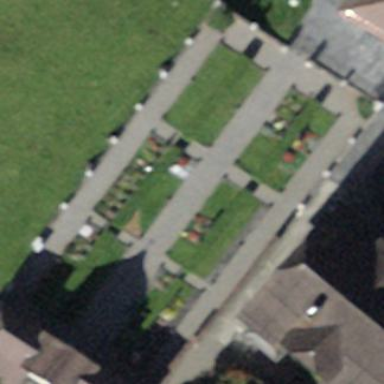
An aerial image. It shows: Cemetery.